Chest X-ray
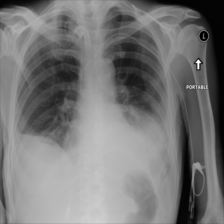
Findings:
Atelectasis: negative
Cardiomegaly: negative
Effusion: positive
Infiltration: negative
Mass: negative
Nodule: negative
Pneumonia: negative
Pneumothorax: negative
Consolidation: negative
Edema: negative
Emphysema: negative
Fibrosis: negative
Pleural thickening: negative
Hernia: negative